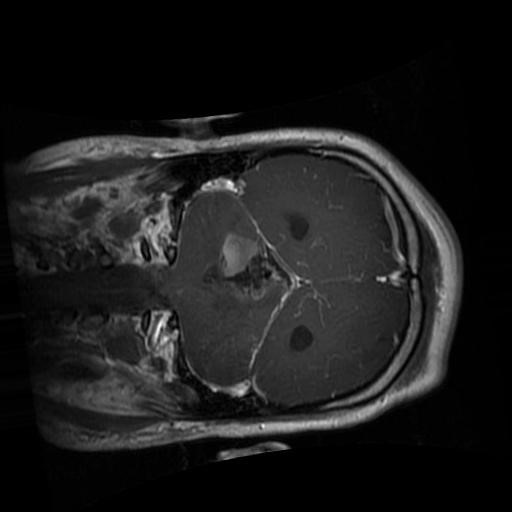
Label: brain_glioma